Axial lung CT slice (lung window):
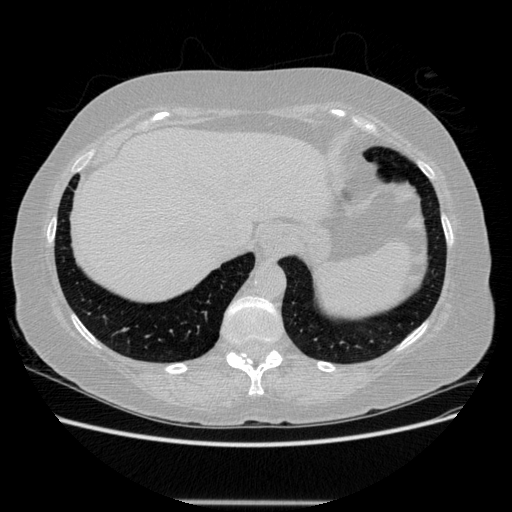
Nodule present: no